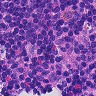
Metastatic tissue present: no